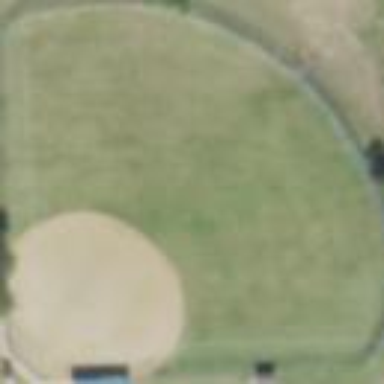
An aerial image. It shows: Baseball pitch for leisure land activities.